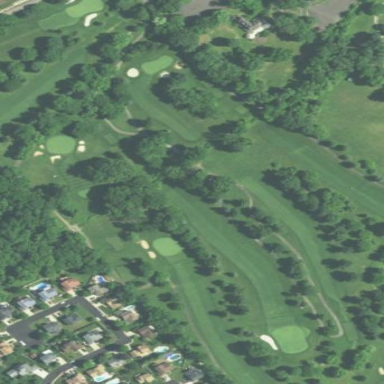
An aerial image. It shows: Grassy area designated as golf fairway.